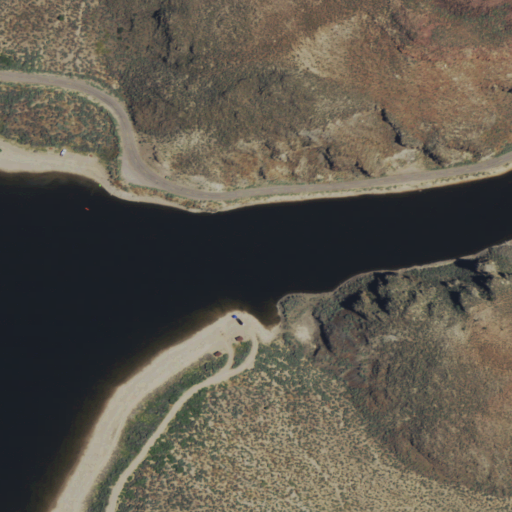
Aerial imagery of valley in Nevada named Echo Canyon containing shrub, grassland, medium intensity development, open water, herbaceous wetlands, low intensity development, and woody wetlands